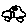
Label: car